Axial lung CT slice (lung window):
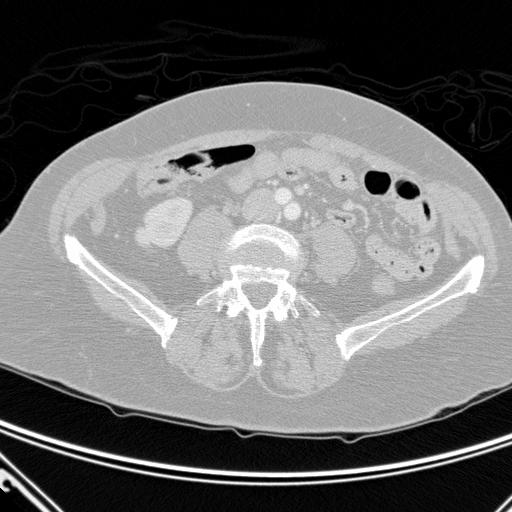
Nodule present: no